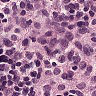
Metastatic tissue present: no